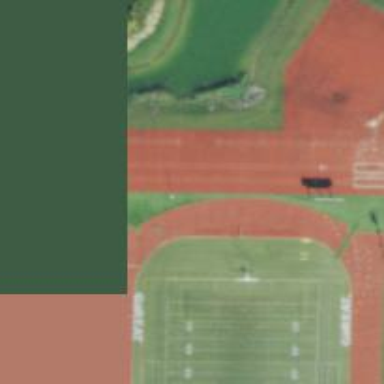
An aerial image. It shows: Athletics track located in leisure land area.